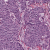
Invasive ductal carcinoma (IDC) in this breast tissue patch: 1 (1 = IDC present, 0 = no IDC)